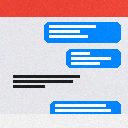
Screen state: on